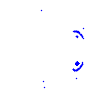
Particle: electron